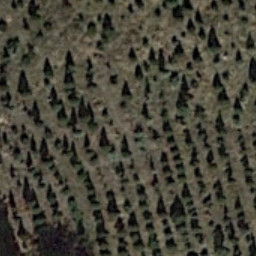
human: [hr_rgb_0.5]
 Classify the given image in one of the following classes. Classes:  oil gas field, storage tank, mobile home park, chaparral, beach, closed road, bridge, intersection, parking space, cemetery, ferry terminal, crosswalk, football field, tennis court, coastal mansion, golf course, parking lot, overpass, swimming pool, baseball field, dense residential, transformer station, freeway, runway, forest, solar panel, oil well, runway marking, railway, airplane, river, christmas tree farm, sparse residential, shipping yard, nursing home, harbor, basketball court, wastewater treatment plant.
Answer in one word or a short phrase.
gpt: christmas tree farm